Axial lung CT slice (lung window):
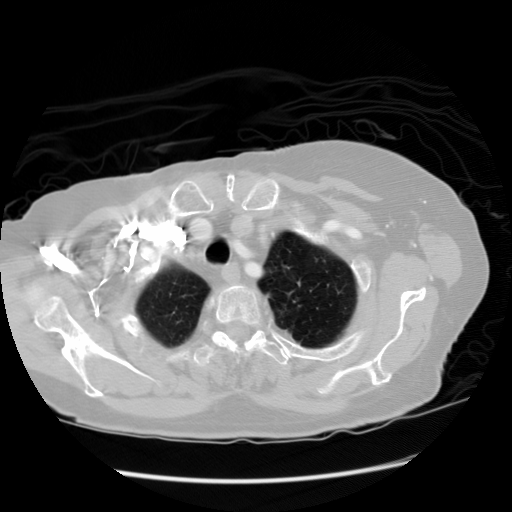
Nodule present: no